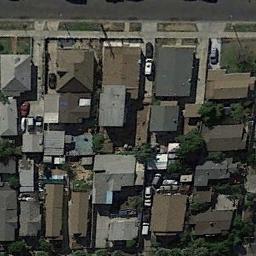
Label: dense_residential